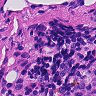
Metastatic tissue present: no